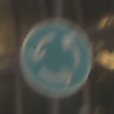
Verkehrszeichen: Kreisverkehr
Umgebung: Indoor, Urban
Tageszeit: NotSpecified
Wetter: NotSpecified
Licht: Artificial
Jahreszeit: NotSpecified
Kontrast: MediumContrast